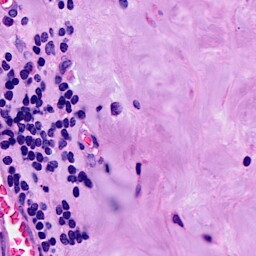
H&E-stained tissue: Breast